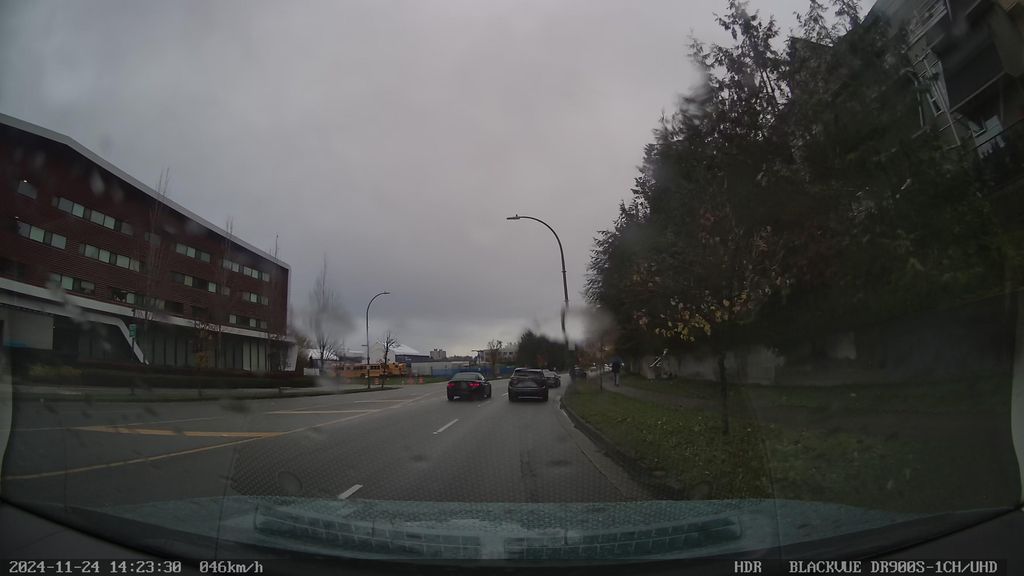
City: vancouver